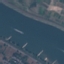
Label: River